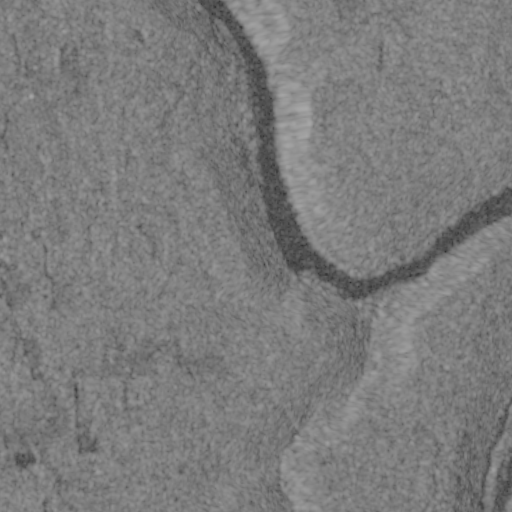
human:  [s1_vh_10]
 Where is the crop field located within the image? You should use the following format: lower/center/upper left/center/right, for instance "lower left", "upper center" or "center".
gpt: The crop field is located in the upper left of the image.
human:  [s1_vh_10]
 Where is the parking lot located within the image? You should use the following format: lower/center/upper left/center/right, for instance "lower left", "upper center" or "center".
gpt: The parking lot is located in the upper left of the image.
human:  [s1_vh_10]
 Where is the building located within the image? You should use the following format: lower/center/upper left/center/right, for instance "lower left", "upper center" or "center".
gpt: The building is located in the upper left of the image.
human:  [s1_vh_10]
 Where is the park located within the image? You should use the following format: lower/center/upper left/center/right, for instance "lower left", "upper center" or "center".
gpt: There is no park in the image.

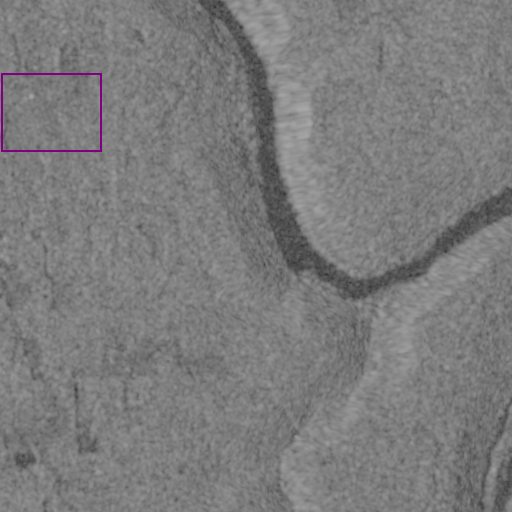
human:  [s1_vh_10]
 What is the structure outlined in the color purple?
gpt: The structure outlined in purple is a crop field.
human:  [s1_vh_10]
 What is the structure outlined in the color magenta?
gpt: There is no magenta outline.